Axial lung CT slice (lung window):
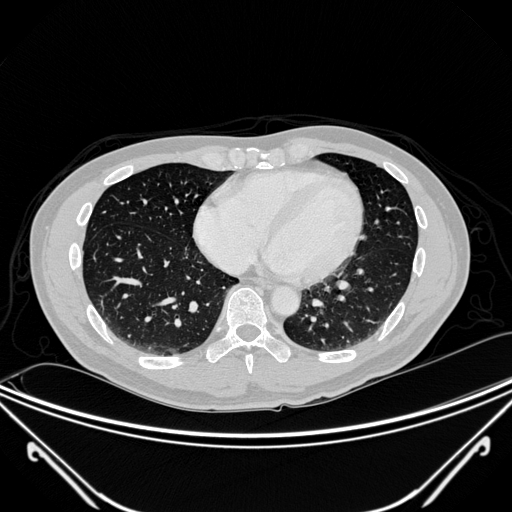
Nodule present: no